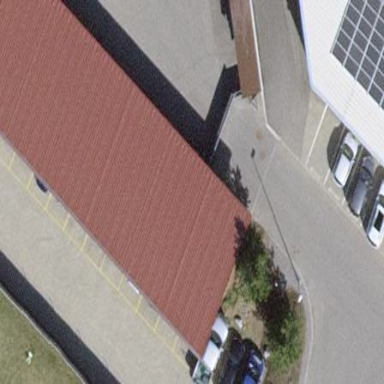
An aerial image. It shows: Carport parking area with surface parking lot.